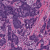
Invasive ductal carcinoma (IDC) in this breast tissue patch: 1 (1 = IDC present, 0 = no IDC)